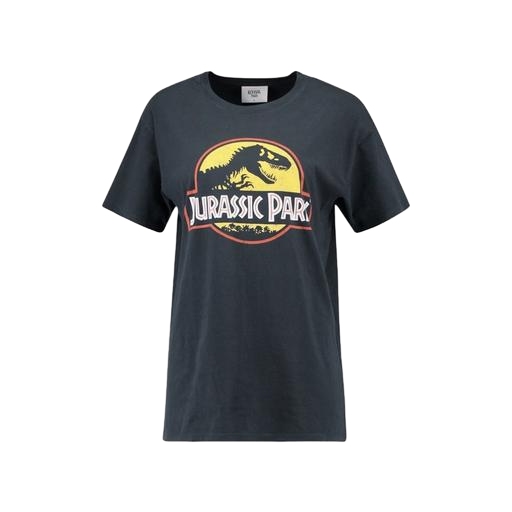
graphic t-shirt, mid t-shirt, great t-shirt, white background